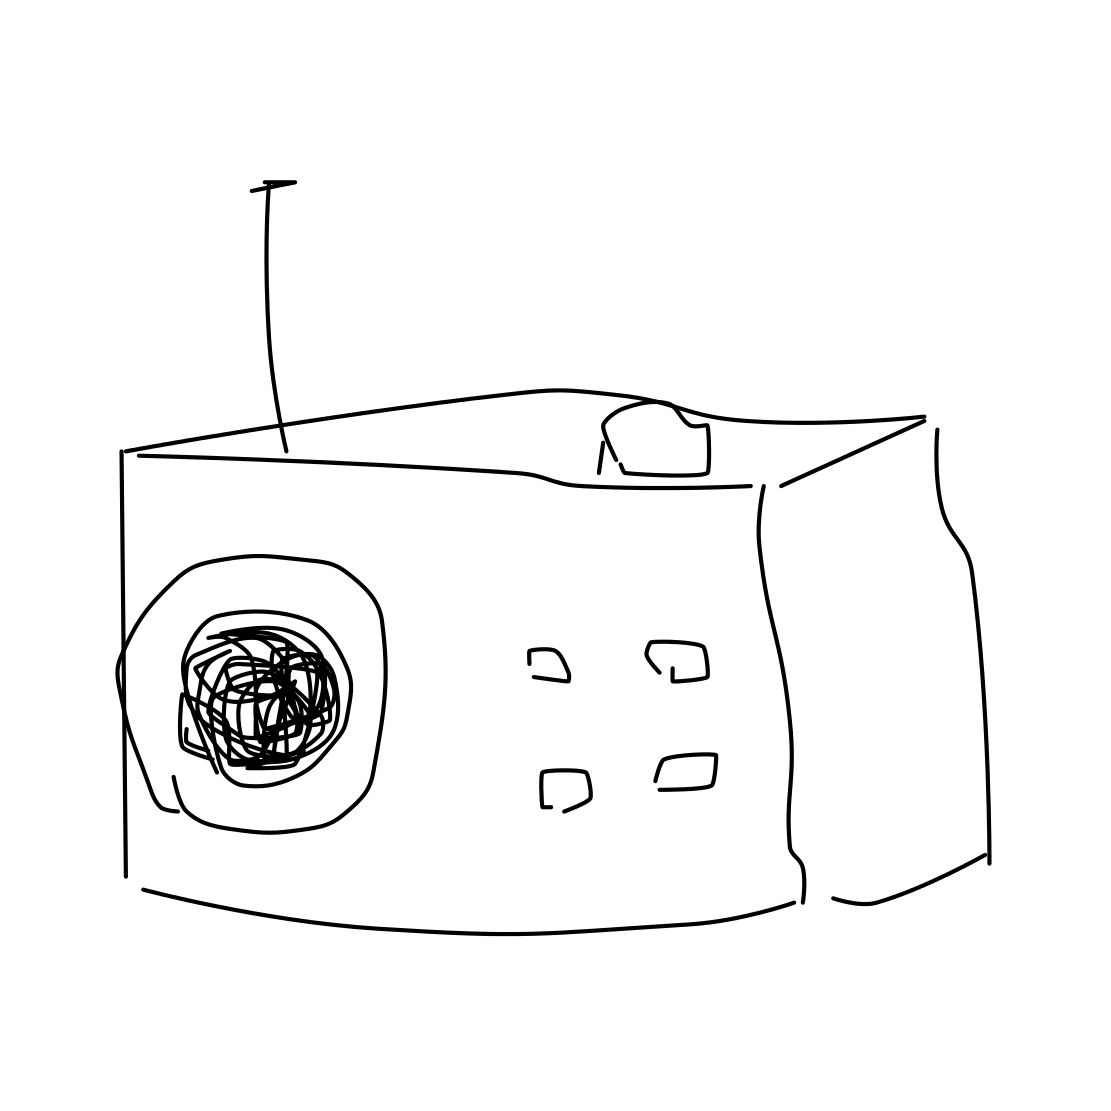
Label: radio